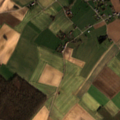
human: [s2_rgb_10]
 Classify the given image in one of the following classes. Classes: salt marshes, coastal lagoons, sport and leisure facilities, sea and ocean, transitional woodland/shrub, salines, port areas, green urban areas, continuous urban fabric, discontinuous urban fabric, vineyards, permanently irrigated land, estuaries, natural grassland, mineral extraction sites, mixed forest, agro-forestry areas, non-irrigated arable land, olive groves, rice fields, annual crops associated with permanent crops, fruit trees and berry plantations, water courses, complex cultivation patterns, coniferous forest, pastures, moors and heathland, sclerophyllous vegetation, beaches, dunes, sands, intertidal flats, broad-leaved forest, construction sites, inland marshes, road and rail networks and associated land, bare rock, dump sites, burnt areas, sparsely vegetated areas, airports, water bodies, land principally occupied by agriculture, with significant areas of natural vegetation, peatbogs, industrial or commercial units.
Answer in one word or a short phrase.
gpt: discontinuous urban fabric, non-irrigated arable land, complex cultivation patterns, broad-leaved forest